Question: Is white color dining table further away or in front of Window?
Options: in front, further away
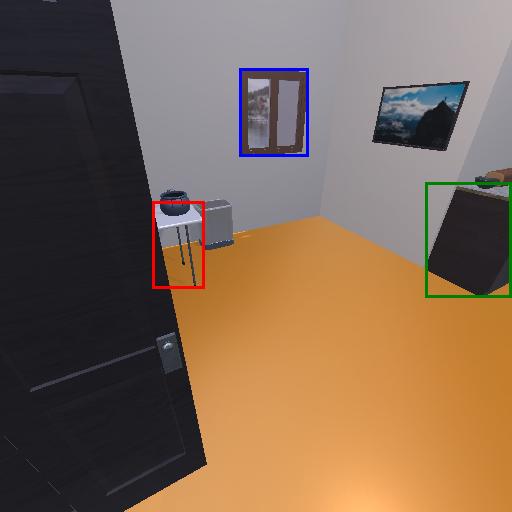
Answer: in front